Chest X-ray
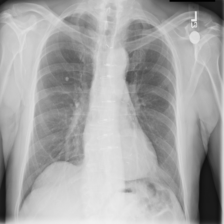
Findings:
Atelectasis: negative
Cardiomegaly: negative
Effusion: negative
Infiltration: negative
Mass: negative
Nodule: negative
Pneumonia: negative
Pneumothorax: negative
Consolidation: negative
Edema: negative
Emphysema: negative
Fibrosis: negative
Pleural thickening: negative
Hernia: negative